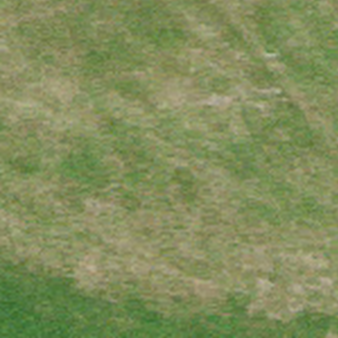
Label: other